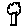
Label: tree